Question: Any ideas on how to represent nested paths within as TreeItems?
This is my input as several Strings (besides: I don't know the strings before so the whole thing should be as generic as possible):
'''
input1
input2.sub1
input2.sub2
input2.sub2.subsub1
input2.sub3
input3
input3.sub1
input3.sub1.subsub1
input3.sub1.subsub1.subsubsub1
input3.sub2
'''
Since I'm on the way at the moment, I cannot post any source code unfortunately. But before asking, I tried several approaches such as transferring the paths directly to the TreeView (seems complicated) or having some sort of tree representation in java first (mostly everything with recursive methods).
The attached screenshots shows what I try to achieve in a generic way.

Thanks a lot in advance -- best wishes from Germany :)
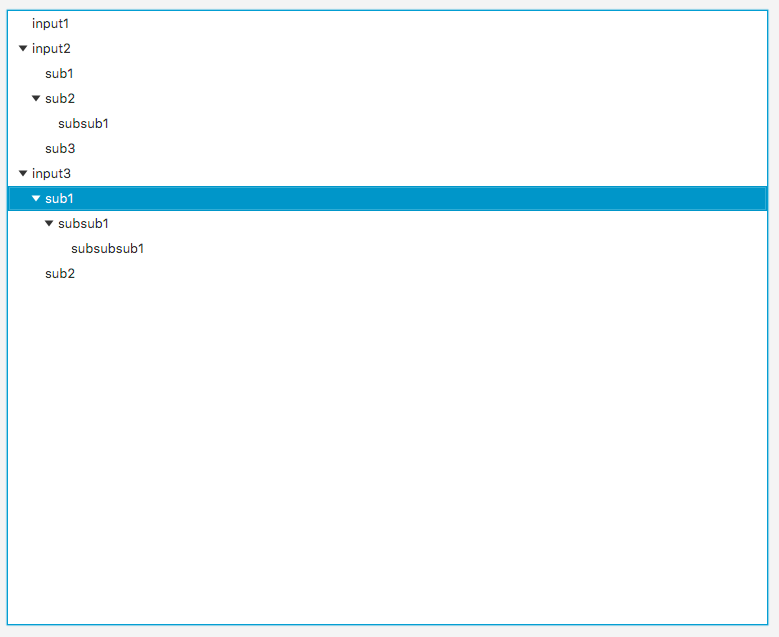
Answer: You can iterate through your list of strings, split each one by the delimiter ('.'), and then search through the tree, adding items as needed. Something like:
'''
List<String> paths = ... ;
TreeItem<String> root = new TreeItem<>("root");
for (String path : paths) {
TreeItem<String> current = root ;
for (String component : path.split("\.")) {
current = getOrCreateChild(current, component);
}
}
// ...
private TreeItem<String> getOrCreateChild(TreeItem<String> parent, String value) {
for (TreeItem<String> child : parent.getChildren()) {
if (value.equals(child.getValue())) {
return child ;
}
}
TreeItem<String> newChild = new TreeItem<>(value);
parent.getChildren().add(newChild);
return newChild ;
}
'''
Note there's nothing particularly special about strings here, you could do this with any type. Here's a SSCCE which uses a generic version of the method:
'''
import java.util.Arrays;
import java.util.List;
import java.util.function.Function;
import javafx.application.Application;
import javafx.scene.Scene;
import javafx.scene.control.TreeItem;
import javafx.scene.control.TreeView;
import javafx.stage.Stage;
public class TreeFromPaths extends Application {
private final List<String> paths = Arrays.asList(
"input1",
"input2.sub1",
"input2.sub2",
"input2.sub2.subsub1",
"input2.sub3",
"input3",
"input3.sub1",
"input3.sub1.subsub1",
"input3.sub1.subsub1.subsubsub1",
"input3.sub2"
);
private <S,T> TreeView<T> createTree(
List<S> paths,
Function<S, ? extends Iterable<T>> pathSplitter,
T rootValue) {
TreeItem<T> root = new TreeItem<>(rootValue);
populateTree(paths, pathSplitter, root);
TreeView<T> tree = new TreeView<>(root);
tree.setShowRoot(false);
return tree;
}
private <S,T> void populateTree(
List<S> paths,
Function<S, ? extends Iterable<T>> pathSplitter,
TreeItem<T> root) {
for (S path : paths) {
TreeItem<T> current = root ;
for (T component : pathSplitter.apply(path)) {
current = getOrCreateChild(current, component);
}
}
}
private <T> TreeItem<T> getOrCreateChild(TreeItem<T> parent, T value) {
for (TreeItem<T> child : parent.getChildren()) {
if (value.equals(child.getValue())) {
return child ;
}
}
TreeItem<T> newChild = new TreeItem<>(value);
parent.getChildren().add(newChild);
return newChild ;
}
@Override
public void start(Stage primaryStage) {
Function<String, List<String>> pathSplitter =
path -> Arrays.asList(path.split("\."));
TreeView<String> treeView = createTree(paths, pathSplitter, "root");
primaryStage.setScene(new Scene(treeView, 400, 400));
primaryStage.show();
}
public static void main(String[] args) {
launch(args);
}
}
'''